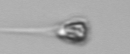
Label: Asterionellopsis_glacialis